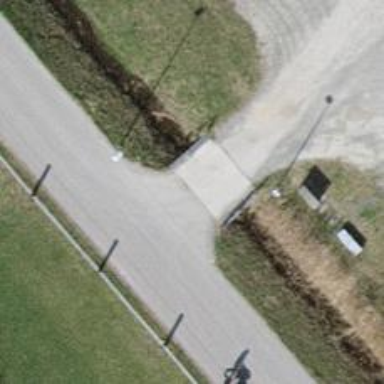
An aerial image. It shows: Concrete bridge over grade1 track.